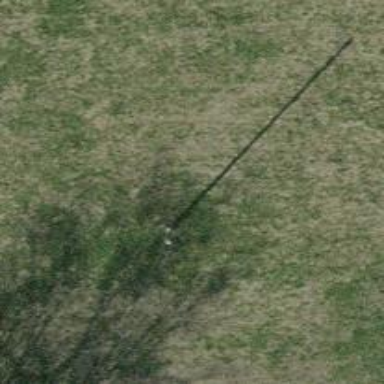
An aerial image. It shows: Minor power line.